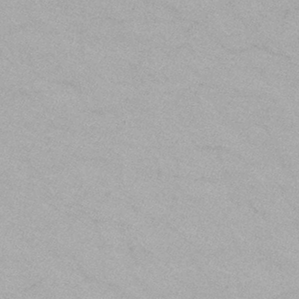
Label: frost